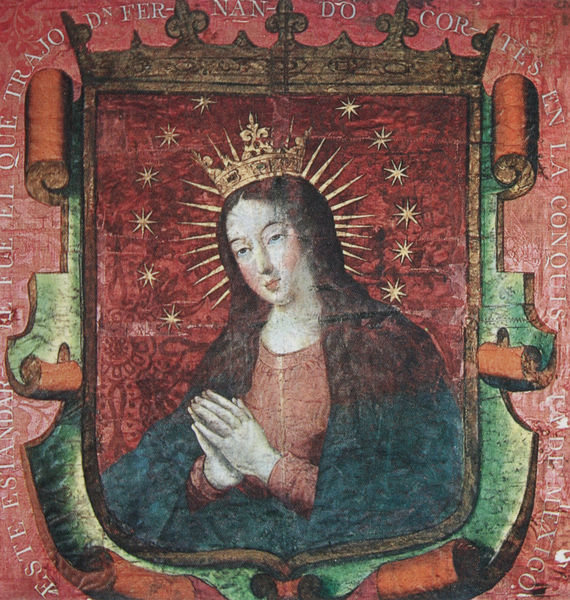
Titel: Banner von Cortés
Standort: Mexico City
Institution: National History Museum (Chapultepec Castle)
Schlagwörter: blau, gemälde, hand, umhang, gelb, grün, mädchen, braun, bunt, frau, geste, haar, hintergrund, holz, kleid, profil, weiss, ölbild, blick, rot, malerei, ornament, augen, band, rahmen, stein, bild, bildnis, hände, kirche, gewand, gold, haare, mantel, mutter, spitzen, brünett, edelsteine, krone, rosa, spanien, schrift, rahmung, italien, rand, französisch, banner, tafel, gefaltet, kartusche, inschrift, glanz, ornamente, verzierung, wandmalerei, schild, spanisch, religion, stern, strahlen, schönheit, jungfrau, sterne, widmung, text, buchstaben, beschriftung, beten, gebet, kranz, brokat, wappen, schein, gestus, heiligenschein, gefaltete hände, nimbus, mittelalter, andacht, betende, antlitz, krnaz, balu, königin, heilige, heilig, maria, madonna, betend, gerollt, christentum, ikone, zwölf, schutz, heiligenbild, latein, lateinisch, umschrift, spruchband, andachtsbild, italienisch, grüm, smaragd, strahlenkranz, blauer umhang, buchmalerei, himmelskönigin, muttergottes, bekrönt, gottes, rollwerk, betende hände, cortes, eindimensional, ferdinand cortes, himmelkönigin, schildform, strahleenkranz, strahlenkrank, strahlenkranzmadonna, sternenkranz, wappenkartusche, sternkrone, heiligenschein beten, scrolls, religiöse darstellung, dornenkröne, bentend, fleur de liz, woluten, trajo